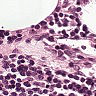
Metastatic tissue present: no